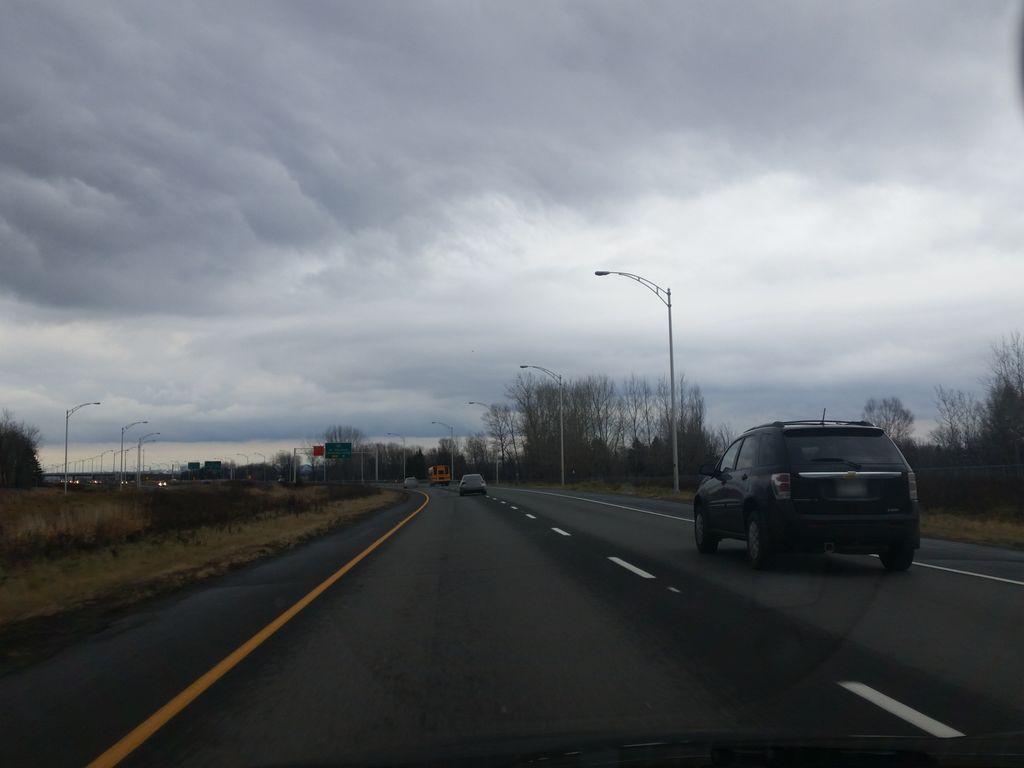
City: quebec_city